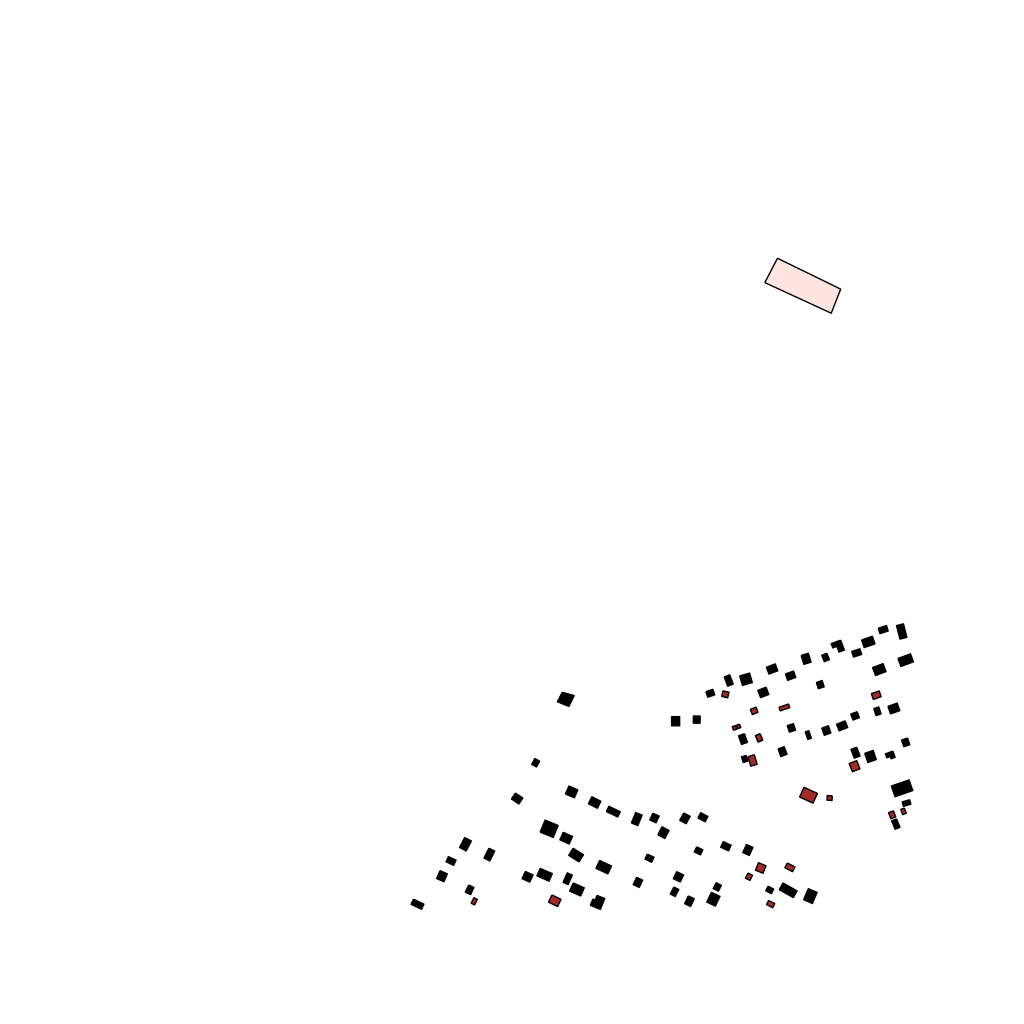
Tags: overhead vector_map, industrial, recreation, residential, transport, soviet, individual_rise, low_rise, density_2, Building, Facility, Gas, 1.0 km²